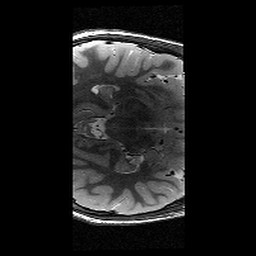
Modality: T2w
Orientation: axial
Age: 11
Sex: male
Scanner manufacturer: siemens
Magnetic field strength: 3 T
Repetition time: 9.23 s
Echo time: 0.067 s